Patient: sex M, age 52
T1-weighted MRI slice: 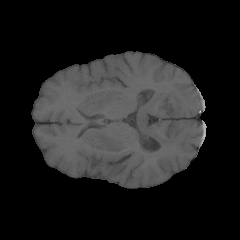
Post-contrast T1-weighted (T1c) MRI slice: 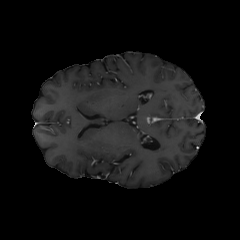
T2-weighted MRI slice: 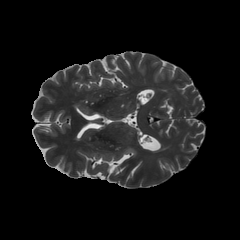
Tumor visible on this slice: yes
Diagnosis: Astrocytoma, IDH-mutant
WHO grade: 3